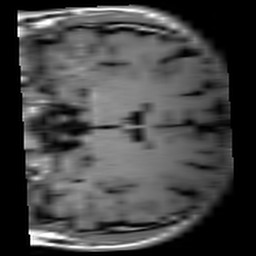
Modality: T1w
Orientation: coronal
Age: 22
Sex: male
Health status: healthy
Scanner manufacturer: siemens
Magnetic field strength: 3 T
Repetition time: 4.1 s
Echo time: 0.0085 s